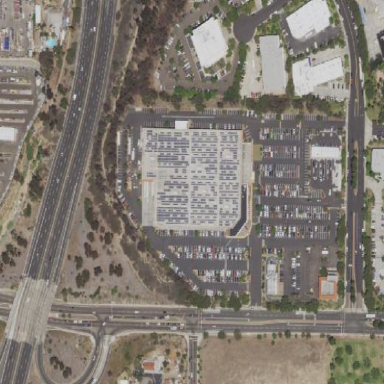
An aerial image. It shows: Commercial building serving as wholesale shop.